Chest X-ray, PA view. Patient: 75 years old, sex F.
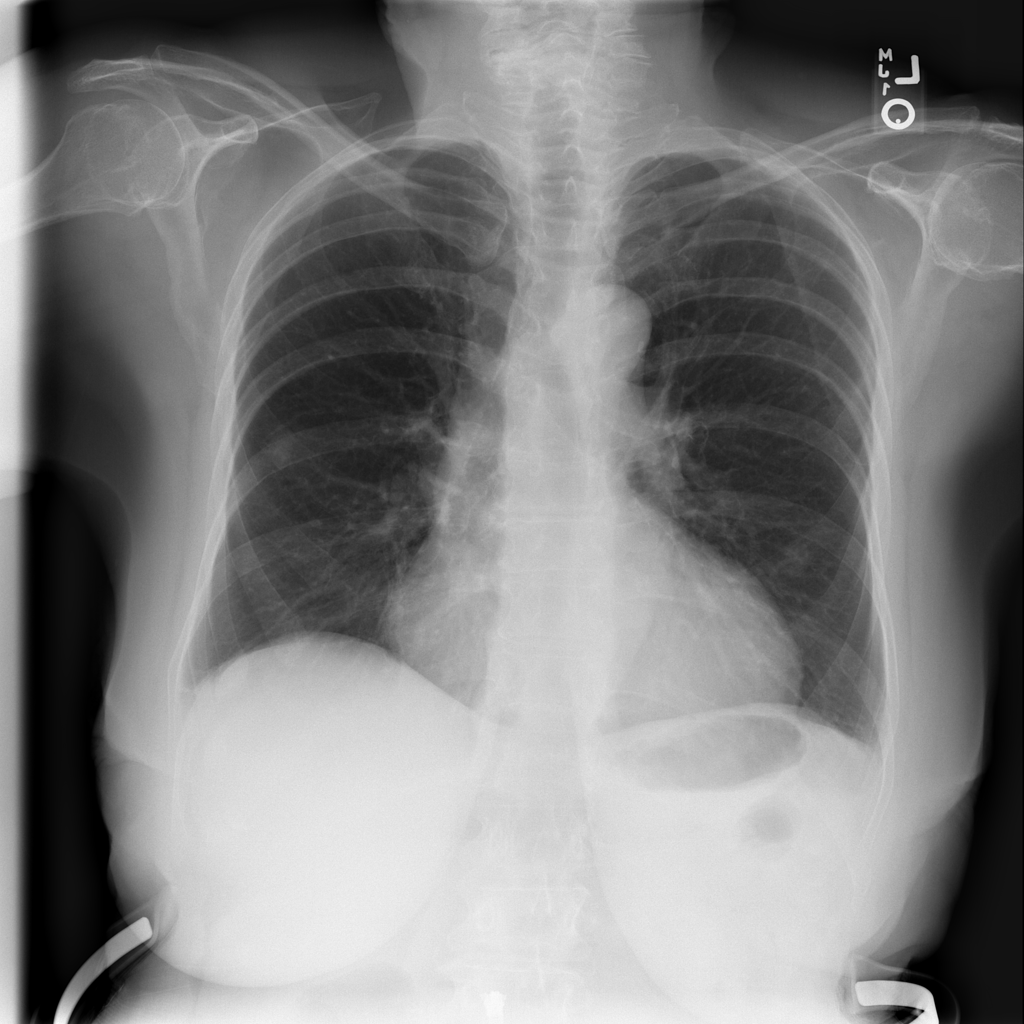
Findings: No Finding